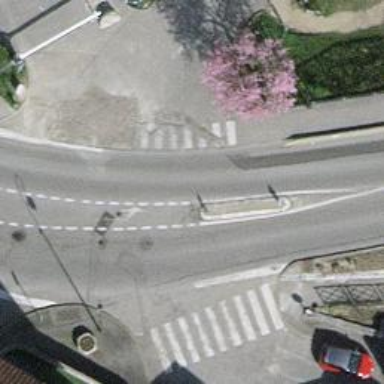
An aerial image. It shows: Traffic calming island.